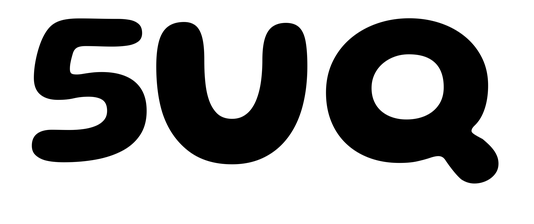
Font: Gluten_SemiBold